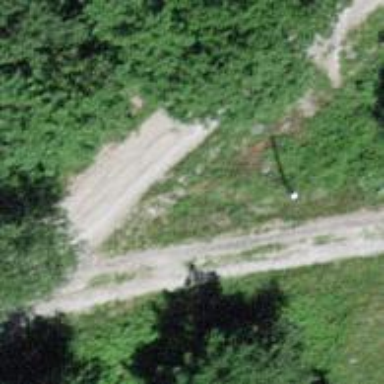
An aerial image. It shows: Dirt track road with grade2 tracktype.